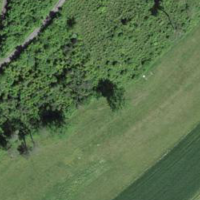
EUNIS habitat code: 52
Species observed at this site:
Prunus padus